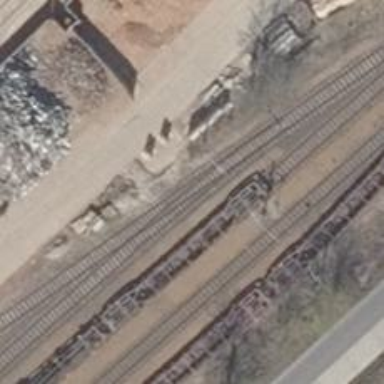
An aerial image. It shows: Railway switch.